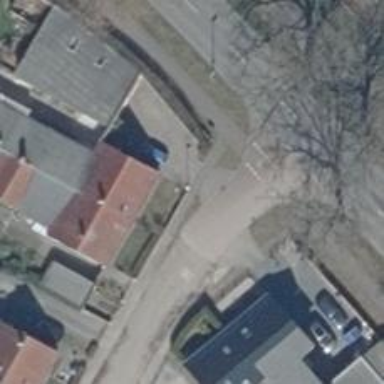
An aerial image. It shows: Unclassified road with compacted surface.